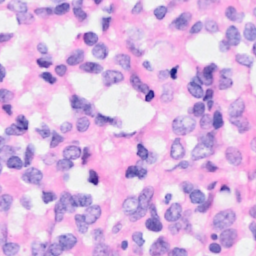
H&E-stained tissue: Breast